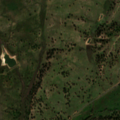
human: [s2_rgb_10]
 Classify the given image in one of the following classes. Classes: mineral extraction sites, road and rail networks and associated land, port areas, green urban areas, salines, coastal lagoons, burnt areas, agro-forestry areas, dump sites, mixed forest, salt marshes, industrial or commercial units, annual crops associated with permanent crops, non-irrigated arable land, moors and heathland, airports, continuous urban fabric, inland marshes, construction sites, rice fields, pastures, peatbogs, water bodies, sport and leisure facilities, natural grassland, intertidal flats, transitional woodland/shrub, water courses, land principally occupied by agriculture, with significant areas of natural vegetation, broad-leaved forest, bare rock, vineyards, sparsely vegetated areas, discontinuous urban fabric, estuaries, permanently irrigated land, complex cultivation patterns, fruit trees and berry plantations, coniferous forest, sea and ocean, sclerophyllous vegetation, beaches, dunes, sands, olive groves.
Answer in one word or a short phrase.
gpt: non-irrigated arable land, agro-forestry areas